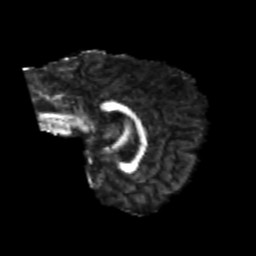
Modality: FA
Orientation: sagittal
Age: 21
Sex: female
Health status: healthy
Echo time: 0.074 s